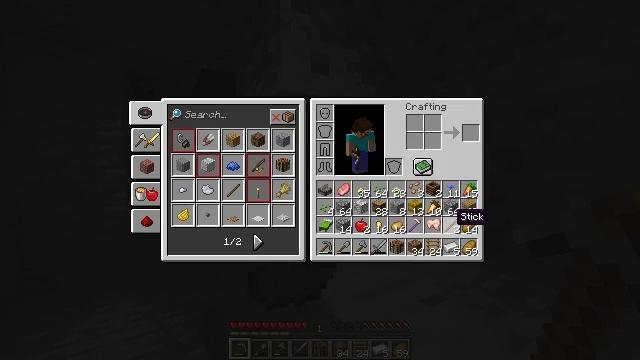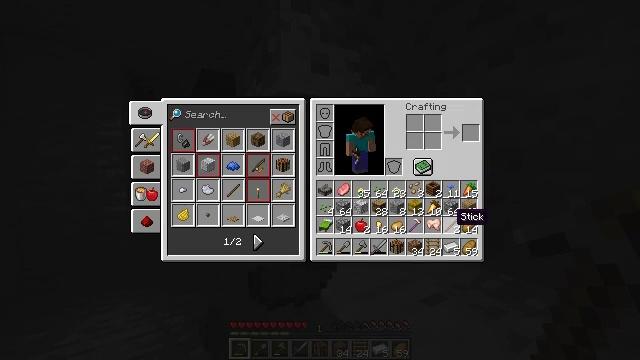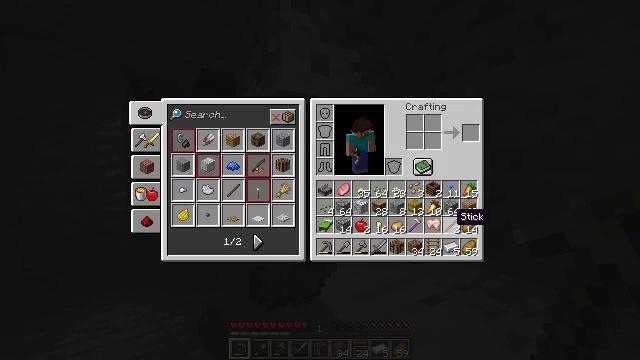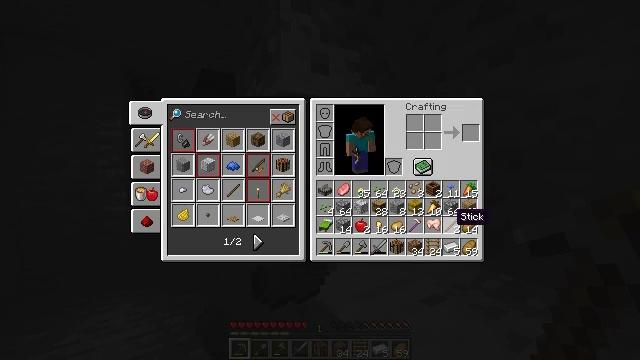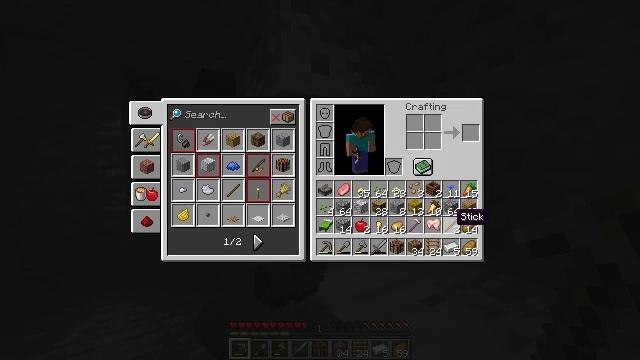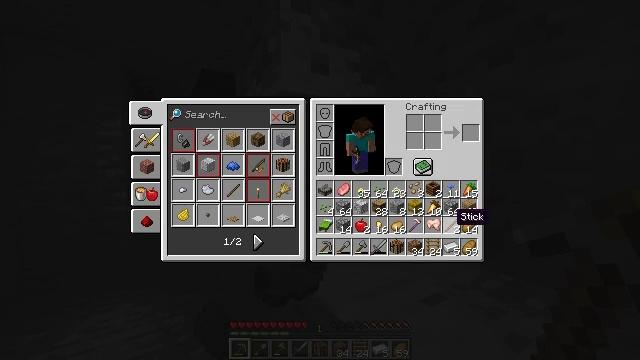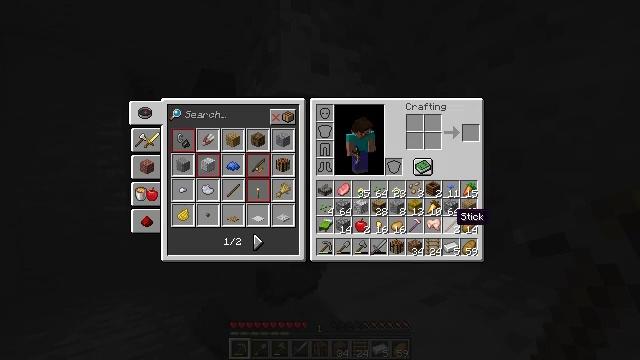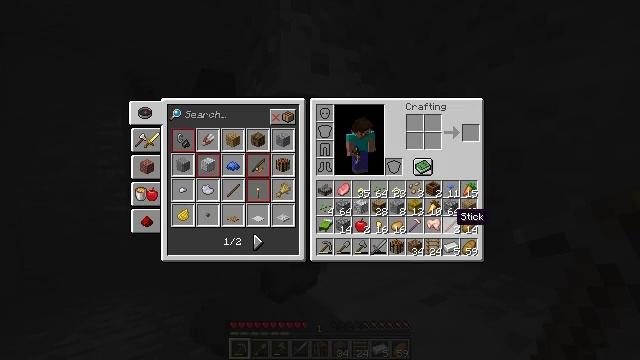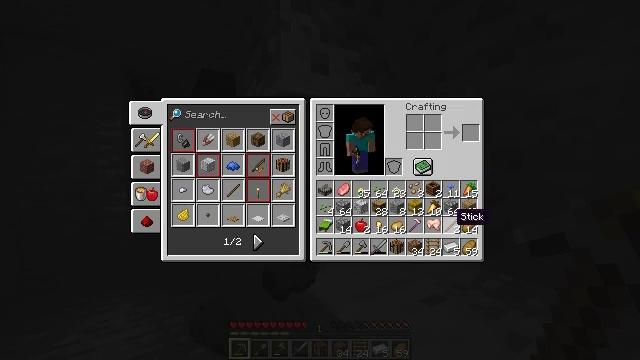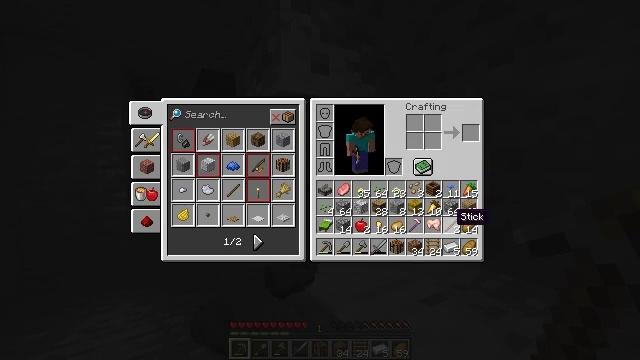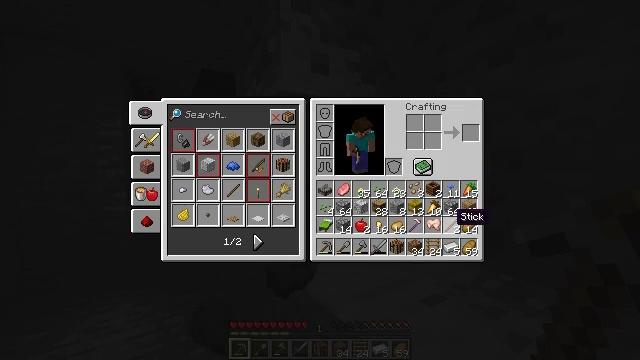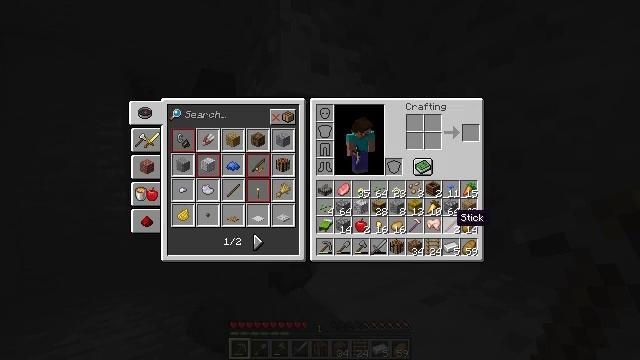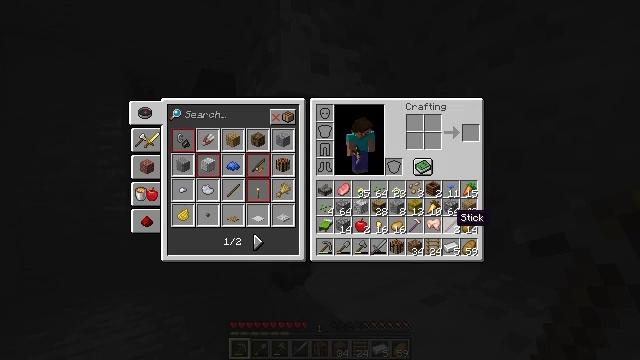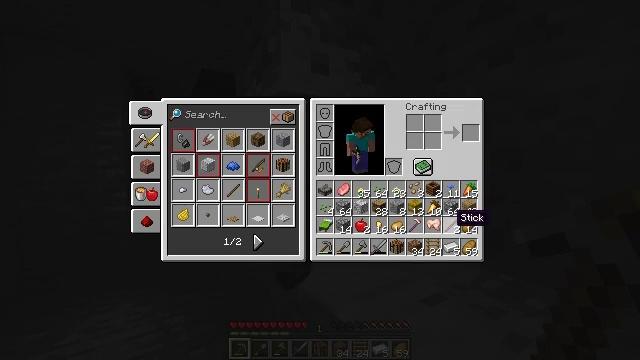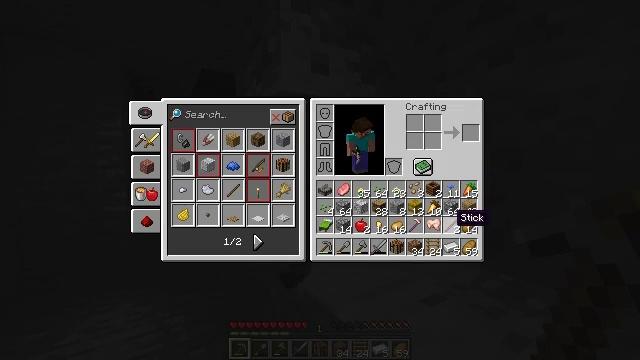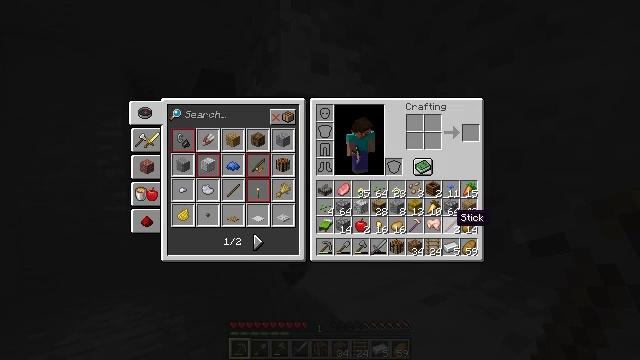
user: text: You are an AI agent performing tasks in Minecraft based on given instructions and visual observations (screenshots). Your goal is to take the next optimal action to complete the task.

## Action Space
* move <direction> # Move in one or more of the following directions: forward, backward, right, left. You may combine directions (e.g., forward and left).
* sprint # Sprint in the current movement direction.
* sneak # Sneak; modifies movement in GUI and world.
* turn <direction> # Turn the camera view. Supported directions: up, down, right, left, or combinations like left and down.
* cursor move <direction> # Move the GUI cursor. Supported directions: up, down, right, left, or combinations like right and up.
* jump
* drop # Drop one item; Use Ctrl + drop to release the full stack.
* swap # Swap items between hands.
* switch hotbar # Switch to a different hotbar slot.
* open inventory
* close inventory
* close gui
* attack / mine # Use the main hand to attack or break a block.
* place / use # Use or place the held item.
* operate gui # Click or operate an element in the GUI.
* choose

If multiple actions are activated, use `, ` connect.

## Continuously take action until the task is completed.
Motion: motion action
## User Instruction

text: Remove a rabbit from the inventory.
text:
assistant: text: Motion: no_op
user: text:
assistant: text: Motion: no_op
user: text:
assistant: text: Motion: no_op
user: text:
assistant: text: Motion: no_op
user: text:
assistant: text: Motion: no_op
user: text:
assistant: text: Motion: no_op
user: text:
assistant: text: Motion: no_op
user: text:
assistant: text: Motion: no_op
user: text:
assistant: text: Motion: no_op
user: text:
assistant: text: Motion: no_op
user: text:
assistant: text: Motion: no_op
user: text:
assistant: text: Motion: no_op
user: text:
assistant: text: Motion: no_op
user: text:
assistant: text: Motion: no_op
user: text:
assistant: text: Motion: no_op
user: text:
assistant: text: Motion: no_op
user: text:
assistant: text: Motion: no_op
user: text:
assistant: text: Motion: no_op
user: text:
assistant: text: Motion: no_op
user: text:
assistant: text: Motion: cursor move up
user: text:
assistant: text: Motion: cursor move up
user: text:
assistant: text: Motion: cursor move right and up
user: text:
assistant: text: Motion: cursor move right
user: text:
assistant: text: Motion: cursor move right
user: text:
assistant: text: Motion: no_op
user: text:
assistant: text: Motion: no_op
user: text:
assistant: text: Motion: no_op
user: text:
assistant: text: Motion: no_op
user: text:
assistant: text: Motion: no_op
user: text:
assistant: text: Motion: no_op